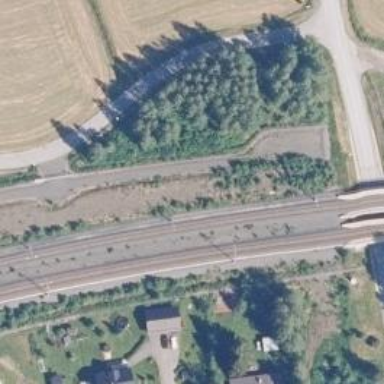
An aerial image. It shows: Railway track with continuous electrified contact line.